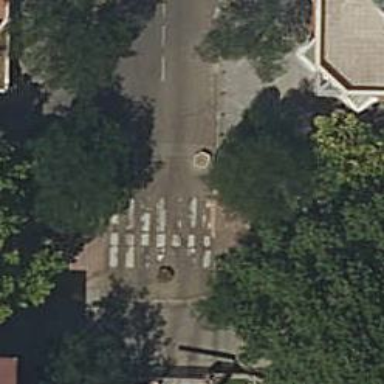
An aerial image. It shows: Pedestrian road.